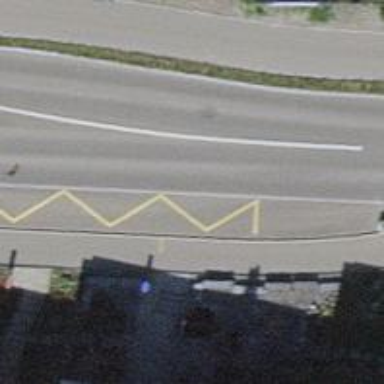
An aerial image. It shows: Public transport stop position.